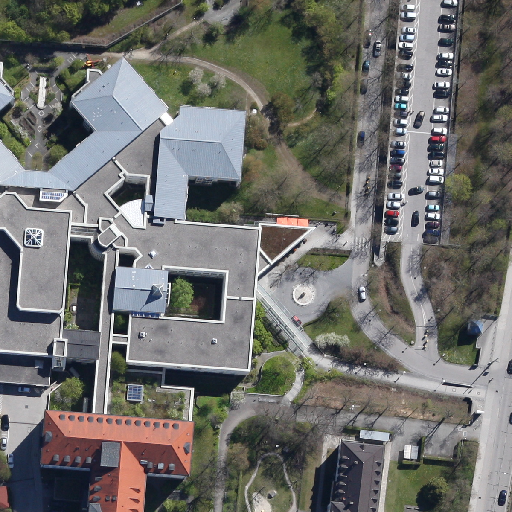
Referring expression: unpaved road